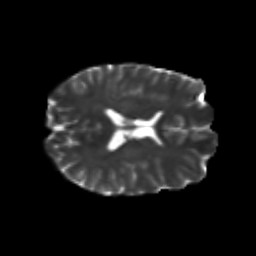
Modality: T2w
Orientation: axial
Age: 25
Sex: male
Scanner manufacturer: siemens
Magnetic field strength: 3 T
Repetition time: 3.5 s
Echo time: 0.113 s